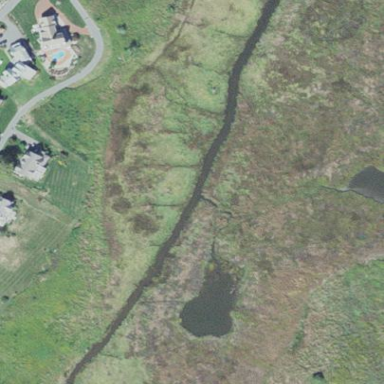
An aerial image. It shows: Marsh wetland.